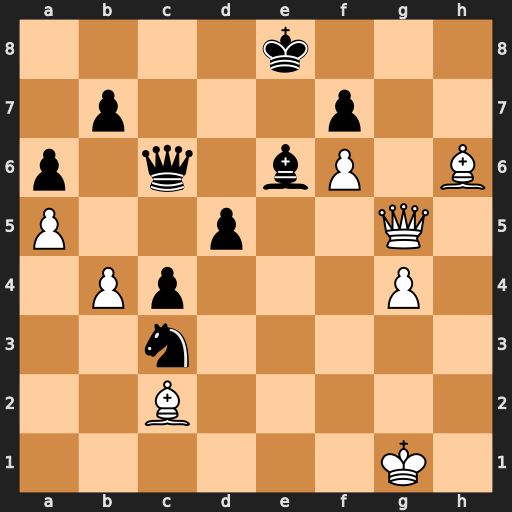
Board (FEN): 4k3/1p3p2/p1q1bP1B/P2p2Q1/1Pp3P1/2n5/2B5/6K1
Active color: w
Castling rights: -
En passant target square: -
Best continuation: Qg8+ Kd7 Bf5 Qd6 Qxf7+ Kd8 Qxe6